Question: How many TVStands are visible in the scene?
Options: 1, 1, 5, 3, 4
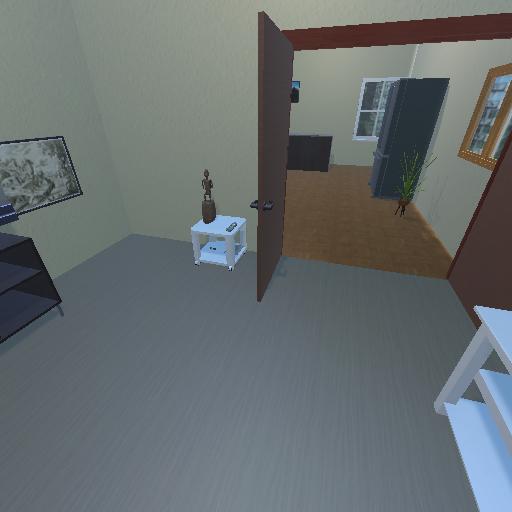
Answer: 1